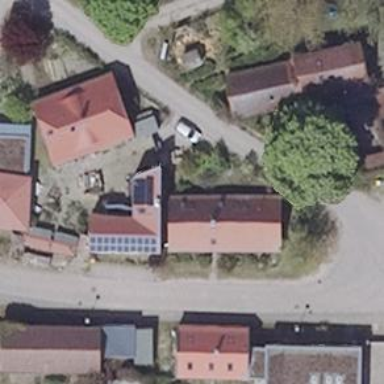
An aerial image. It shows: Solar photovoltaic panel generator producing electricity as small installation.